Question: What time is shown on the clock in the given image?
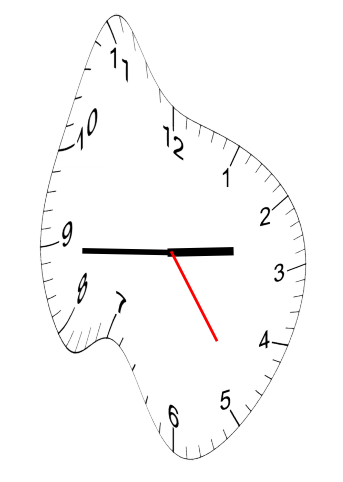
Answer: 02:44:24